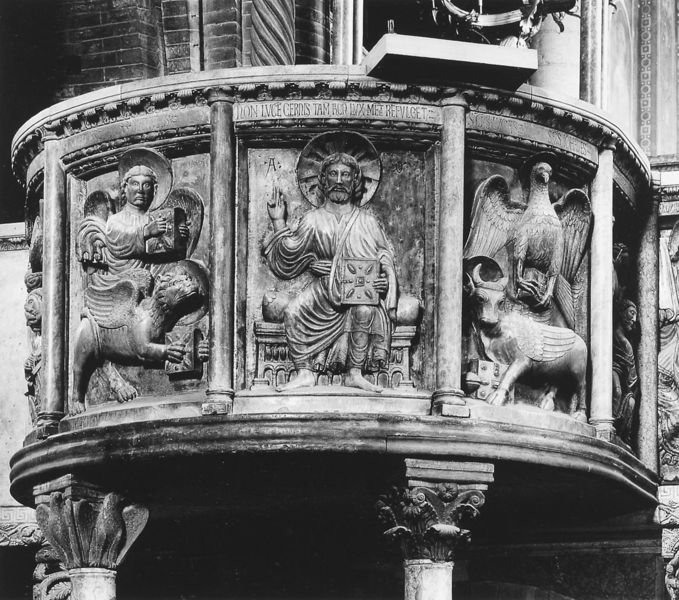
Titel: Lettner, Pontile
Standort: Modena, Dom S. Gimignano (EU - I - Emilia-Romagna)
Schlagwörter: adler, falke, flügel, mann, vogel, weiß, holz, männer, schwarz, säulen, bibel, federn, johannes, mensch, stein, kirche, sitzend, rund, engel, reiten, relief, schrift, bücher, sitz, kuh, rind, inschrift, stuck, foto, fotografie, buch, dom, text, kapitelle, schnitzerei, sims, gestus, heiligenschein, kanzel, christus, jesus, romanik, segen, segnen, löwe, korinthisch, ochse, stier, markus, evangelisten, lukas, matthäus, evangelistensymbole, lanzel